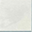
Piece: xx